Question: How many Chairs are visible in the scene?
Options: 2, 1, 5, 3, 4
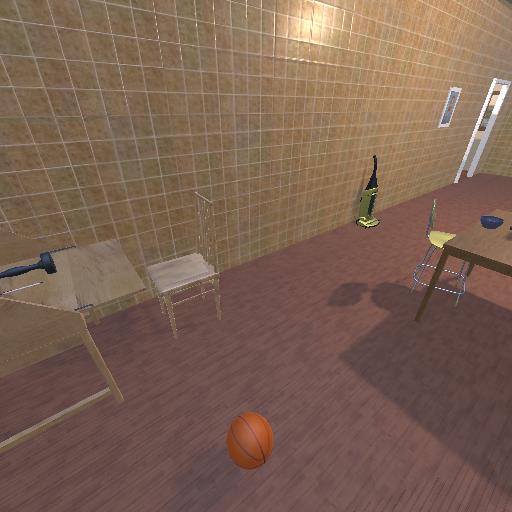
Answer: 2